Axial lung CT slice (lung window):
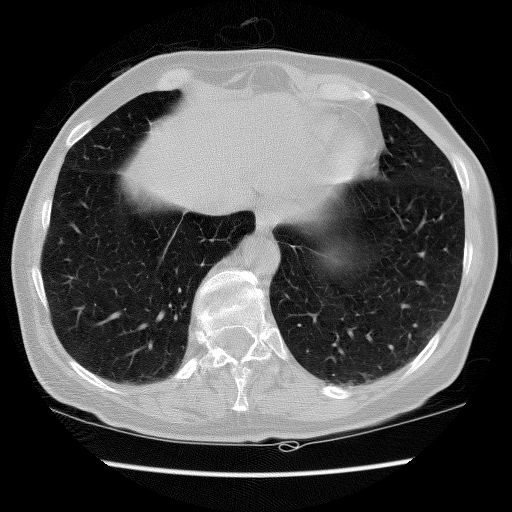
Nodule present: no